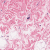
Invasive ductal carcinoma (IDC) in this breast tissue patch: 0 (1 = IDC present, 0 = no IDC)